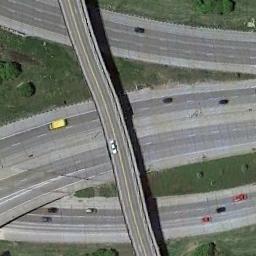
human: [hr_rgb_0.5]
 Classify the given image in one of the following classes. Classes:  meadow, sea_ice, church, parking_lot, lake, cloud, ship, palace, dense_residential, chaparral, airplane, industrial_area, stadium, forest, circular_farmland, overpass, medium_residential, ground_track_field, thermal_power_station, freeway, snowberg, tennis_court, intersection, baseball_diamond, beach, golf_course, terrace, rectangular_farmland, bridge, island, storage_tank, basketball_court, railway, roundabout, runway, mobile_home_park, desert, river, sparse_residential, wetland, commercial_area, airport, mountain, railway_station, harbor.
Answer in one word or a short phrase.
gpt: overpass